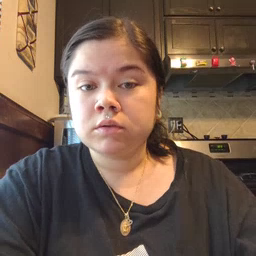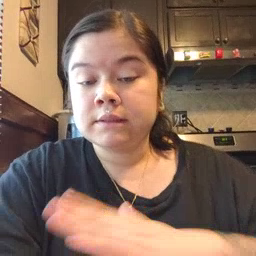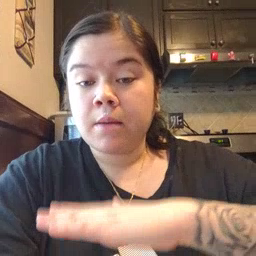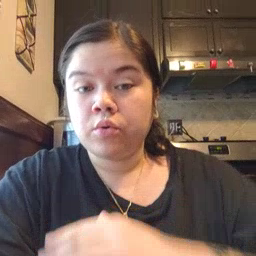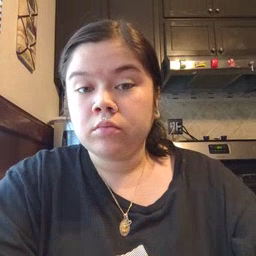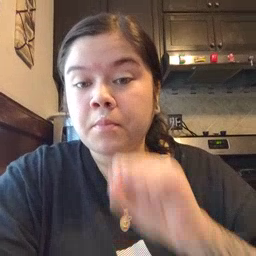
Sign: table